Question: This is my code which would create a window that would takeover my full screen and would have a background colour of blue and would print in black, but when I run this application my screen freezes and the text comes out and after 5 seconds the thread terminates, but background colour does not changes and the screen becomes like this!

Can anyone point out what am I doing wrong?
This is my 'Screen' class:
'''
import java.awt.DisplayMode;
import java.awt.GraphicsDevice;
import java.awt.GraphicsEnvironment;
import java.awt.Window;
import javax.swing.JFrame;
public class Screen {
private GraphicsDevice graphic_card;
public Screen() {
GraphicsEnvironment environment = GraphicsEnvironment.getLocalGraphicsEnvironment();
graphic_card = environment.getDefaultScreenDevice();
}
public void set_full_screen(DisplayMode mode, JFrame window) {
window.setUndecorated(true);
window.setResizable(false);
graphic_card.setFullScreenWindow(window);
if ((mode != null) && (graphic_card.isDisplayChangeSupported())) {
try {
graphic_card.setDisplayMode(mode);
} catch (Exception exception) {
// No handling of exception
}
}
}
public Window getFullScreenWindow() {
return graphic_card.getFullScreenWindow();
}
public void restore_screen() {
Window window = graphic_card.getFullScreenWindow();
if (window != null) {
window.dispose();
}
graphic_card.setFullScreenWindow(null);
}
}
'''
And this my 'Mayank' class:
'''
import java.awt.Color;
import java.awt.DisplayMode;
import java.awt.Font;
import java.awt.Graphics;
import javax.swing.JFrame;
public class Mayank extends JFrame {
public static void main(String[] args) {
DisplayMode display_mode = new DisplayMode(800, 600, 16, DisplayMode.REFRESH_RATE_UNKNOWN);
Mayank mayank = new Mayank();
mayank.run(display_mode);
}
public void run(DisplayMode display_mode) {
setBackground(Color.BLUE);
setForeground(Color.BLACK);
setFont(new Font("Arial", Font.PLAIN, 24));
Screen game_screen = new Screen();
try {
game_screen.set_full_screen(display_mode, this);
try {
Thread.sleep(5000);
} catch (Exception exception) {
// No handling of exception
}
} finally {
game_screen.restore_screen();
}
}
public void paint(Graphics g) {
g.drawString("Hello World!!", 200, 200);
}
}
'''
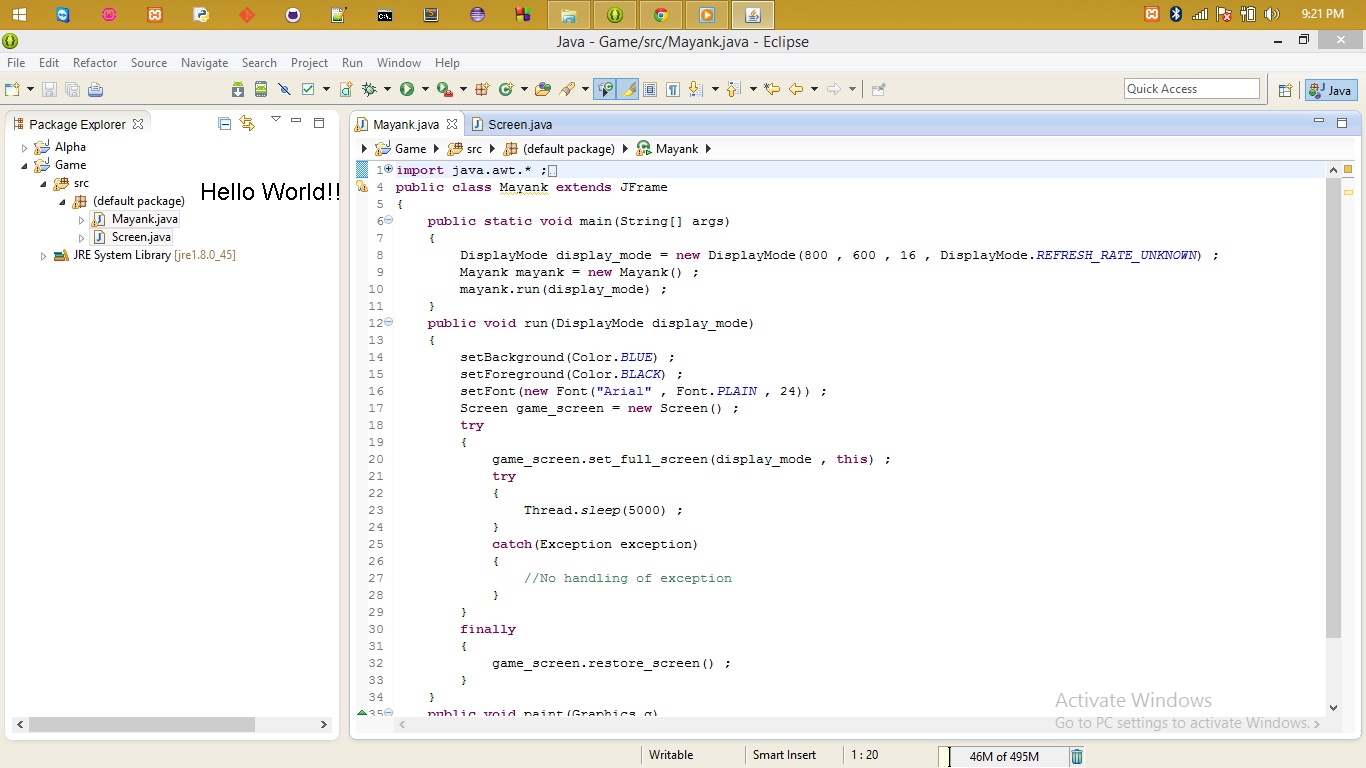
Answer: I don't know where you got this code, but it is so wrong.
I created a GUI that displays a blue background for 5 seconds, then changes the background to white.
Here's the GUI.

1. All Swing applications must start with a call to the SwingUtilities invokeLater method to put the creation and execution of Swing components on the Event Dispatch thread (EDT).
2. Always draw on a JPanel. Never draw directly on a JFrame.
3. Your timer blocked the EDT. You must put timing and update events in a separate thread. When you change the GUI from a separate thread, you must execute the invokeLater method to ensure the update of the drawing panel is done on the EDT.
Here's the code.
'''
package com.ggl.testing;
import java.awt.Color;
import java.awt.Dimension;
import java.awt.Font;
import java.awt.Graphics;
import javax.swing.JFrame;
import javax.swing.JPanel;
import javax.swing.SwingUtilities;
public class Manyak implements Runnable {
public static void main(String[] args) {
SwingUtilities.invokeLater(new Manyak());
}
@Override
public void run() {
JFrame frame = new JFrame("Hello Word Test");
frame.setDefaultCloseOperation(JFrame.EXIT_ON_CLOSE);
DrawingPanel drawingPanel = new DrawingPanel();
frame.add(drawingPanel);
frame.pack();
frame.setVisible(true);
new Thread(new Delay(drawingPanel)).start();
}
public class DrawingPanel extends JPanel {
private static final long serialVersionUID = -685508126882892538L;
private Color color;
public DrawingPanel() {
this.setPreferredSize(new Dimension(400, 400));
this.color = Color.BLUE;
}
public void setColor(Color color) {
this.color = color;
this.repaint();
}
@Override
protected void paintComponent(Graphics g) {
super.paintComponent(g);
g.setColor(color);
g.fillRect(0, 0, getWidth(), getHeight());
g.setColor(Color.BLACK);
g.setFont(new Font("Arial", Font.PLAIN, 24));
g.drawString("Hello World!", 120, 200);
}
}
public class Delay implements Runnable {
private DrawingPanel drawingPanel;
public Delay(DrawingPanel drawingPanel) {
super();
this.drawingPanel = drawingPanel;
}
@Override
public void run() {
try {
Thread.sleep(5000L);
} catch (InterruptedException e) {
}
SwingUtilities.invokeLater(new Runnable() {
@Override
public void run() {
drawingPanel.setColor(Color.WHITE);
}
});
}
}
}
'''